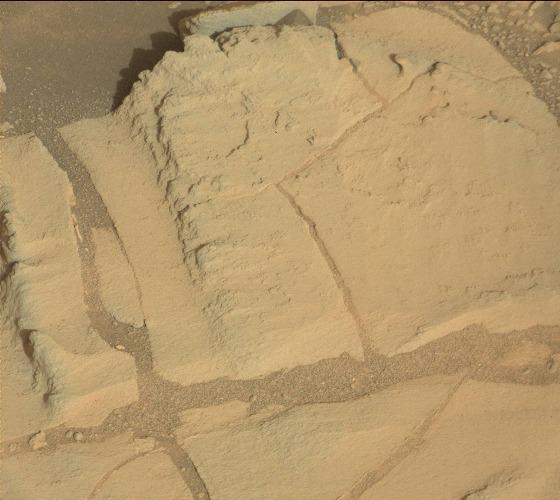
Terrain classes present: Bedrock, Gravel / Sand / Soil, Shadow